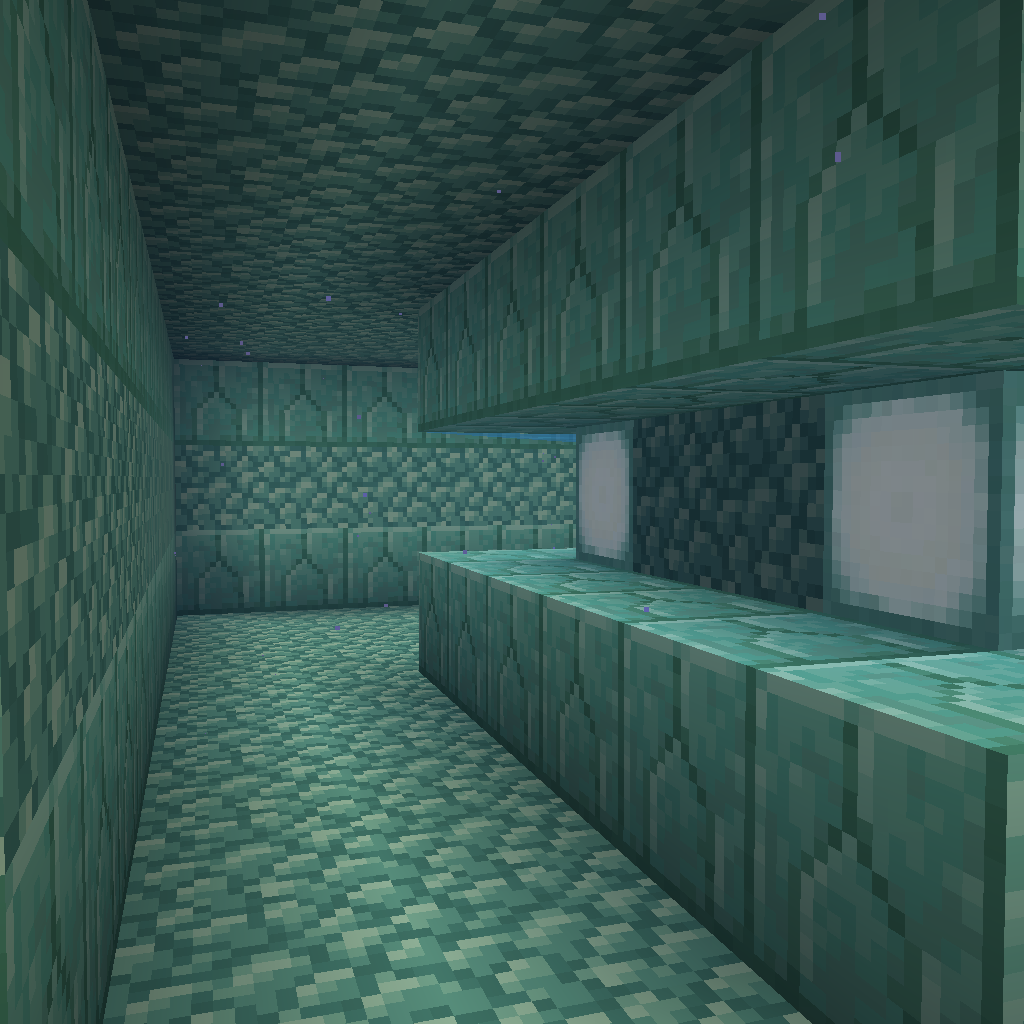
underwater monument hallway with sharp turn